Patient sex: M
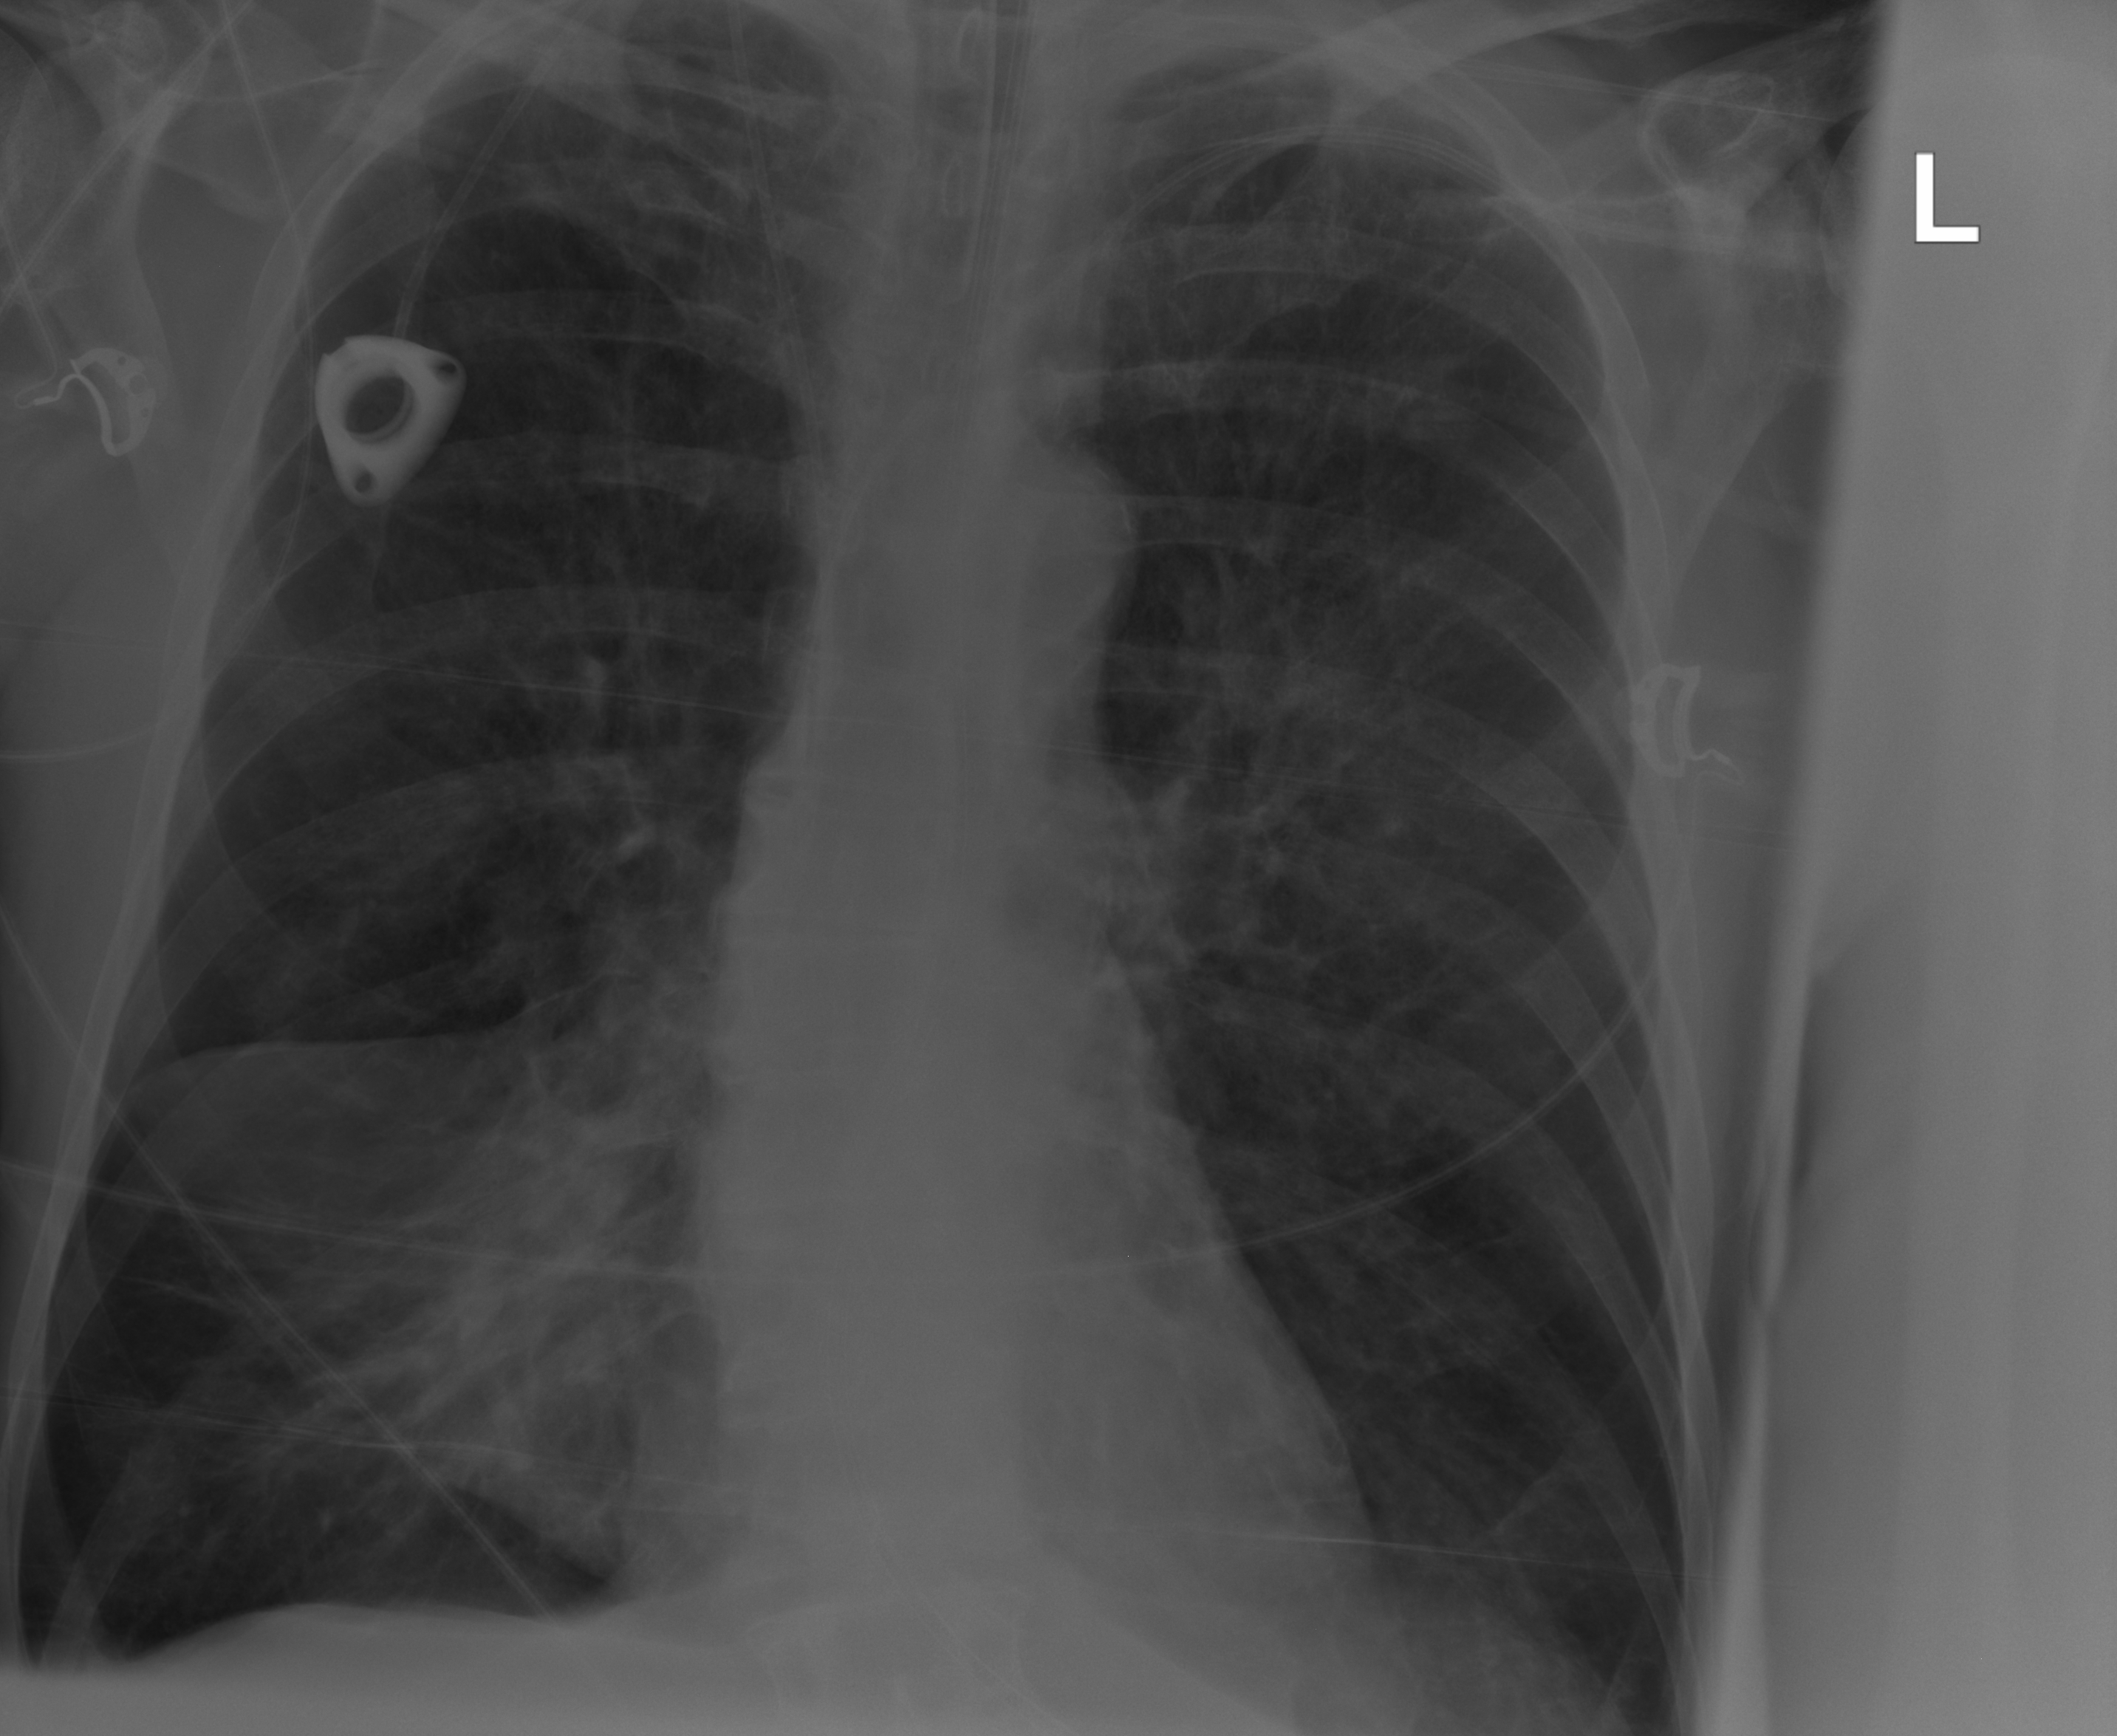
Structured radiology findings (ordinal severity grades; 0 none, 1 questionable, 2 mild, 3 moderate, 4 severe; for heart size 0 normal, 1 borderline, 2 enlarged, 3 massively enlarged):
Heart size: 0
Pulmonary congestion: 0
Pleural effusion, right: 0
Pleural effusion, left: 0
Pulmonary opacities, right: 0
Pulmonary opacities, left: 0
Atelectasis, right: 3
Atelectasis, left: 0